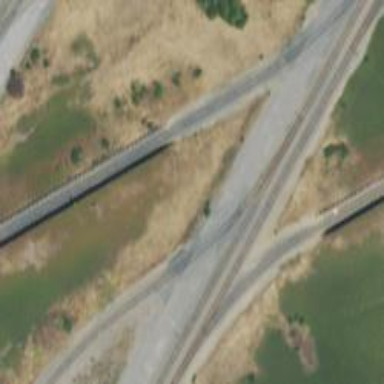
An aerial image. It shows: Railway level crossing.